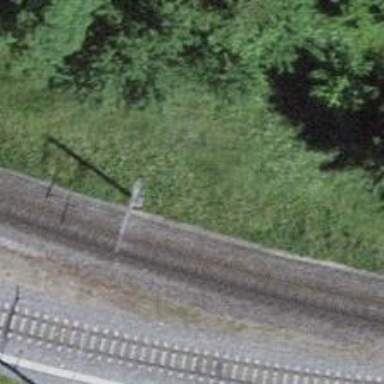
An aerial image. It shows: Narrow-gauge railway track electrified by contact line.